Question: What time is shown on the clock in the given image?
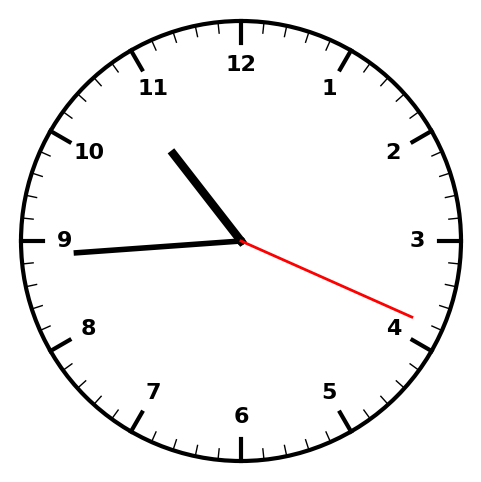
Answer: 10:44:19